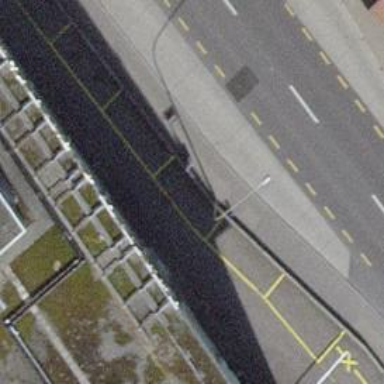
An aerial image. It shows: Platform for public transport on the road.